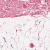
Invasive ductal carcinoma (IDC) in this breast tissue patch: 0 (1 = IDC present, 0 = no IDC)